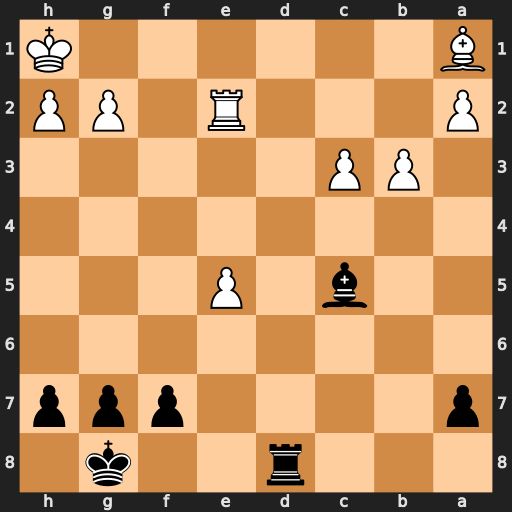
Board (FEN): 3r2k1/p4ppp/8/2b1P3/8/1PP5/P3R1PP/B6K
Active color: b
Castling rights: -
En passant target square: -
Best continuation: Rd1+ Re1 Rxe1#